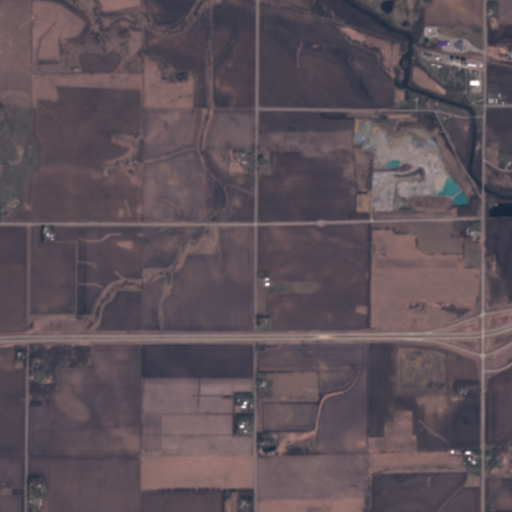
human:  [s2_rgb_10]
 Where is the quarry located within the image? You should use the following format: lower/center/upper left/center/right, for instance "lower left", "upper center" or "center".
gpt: The quarry is located in the upper right of the image.
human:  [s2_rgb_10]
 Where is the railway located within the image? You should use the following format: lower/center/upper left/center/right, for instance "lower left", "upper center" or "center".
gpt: The railway is located in the upper right of the image.
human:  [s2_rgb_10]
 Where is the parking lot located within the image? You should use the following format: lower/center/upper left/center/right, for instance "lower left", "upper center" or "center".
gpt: There is no parking lot in the image.